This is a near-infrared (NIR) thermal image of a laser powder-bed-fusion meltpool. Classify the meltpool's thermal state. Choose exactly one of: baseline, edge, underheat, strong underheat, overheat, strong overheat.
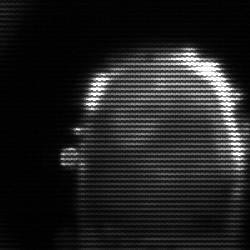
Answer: baseline